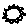
Label: sun